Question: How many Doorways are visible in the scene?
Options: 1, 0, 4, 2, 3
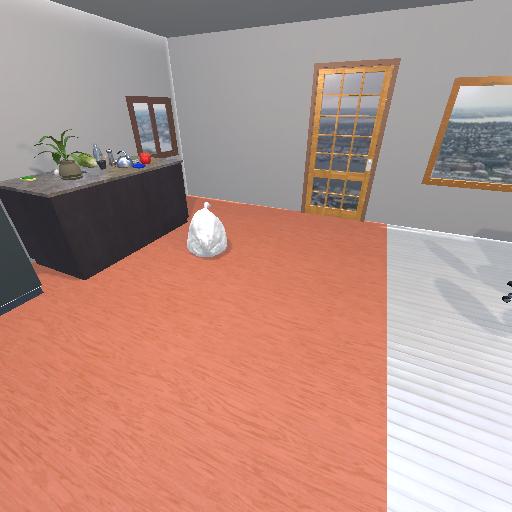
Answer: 1